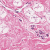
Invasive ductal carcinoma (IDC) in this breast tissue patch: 0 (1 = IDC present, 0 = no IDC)